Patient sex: M
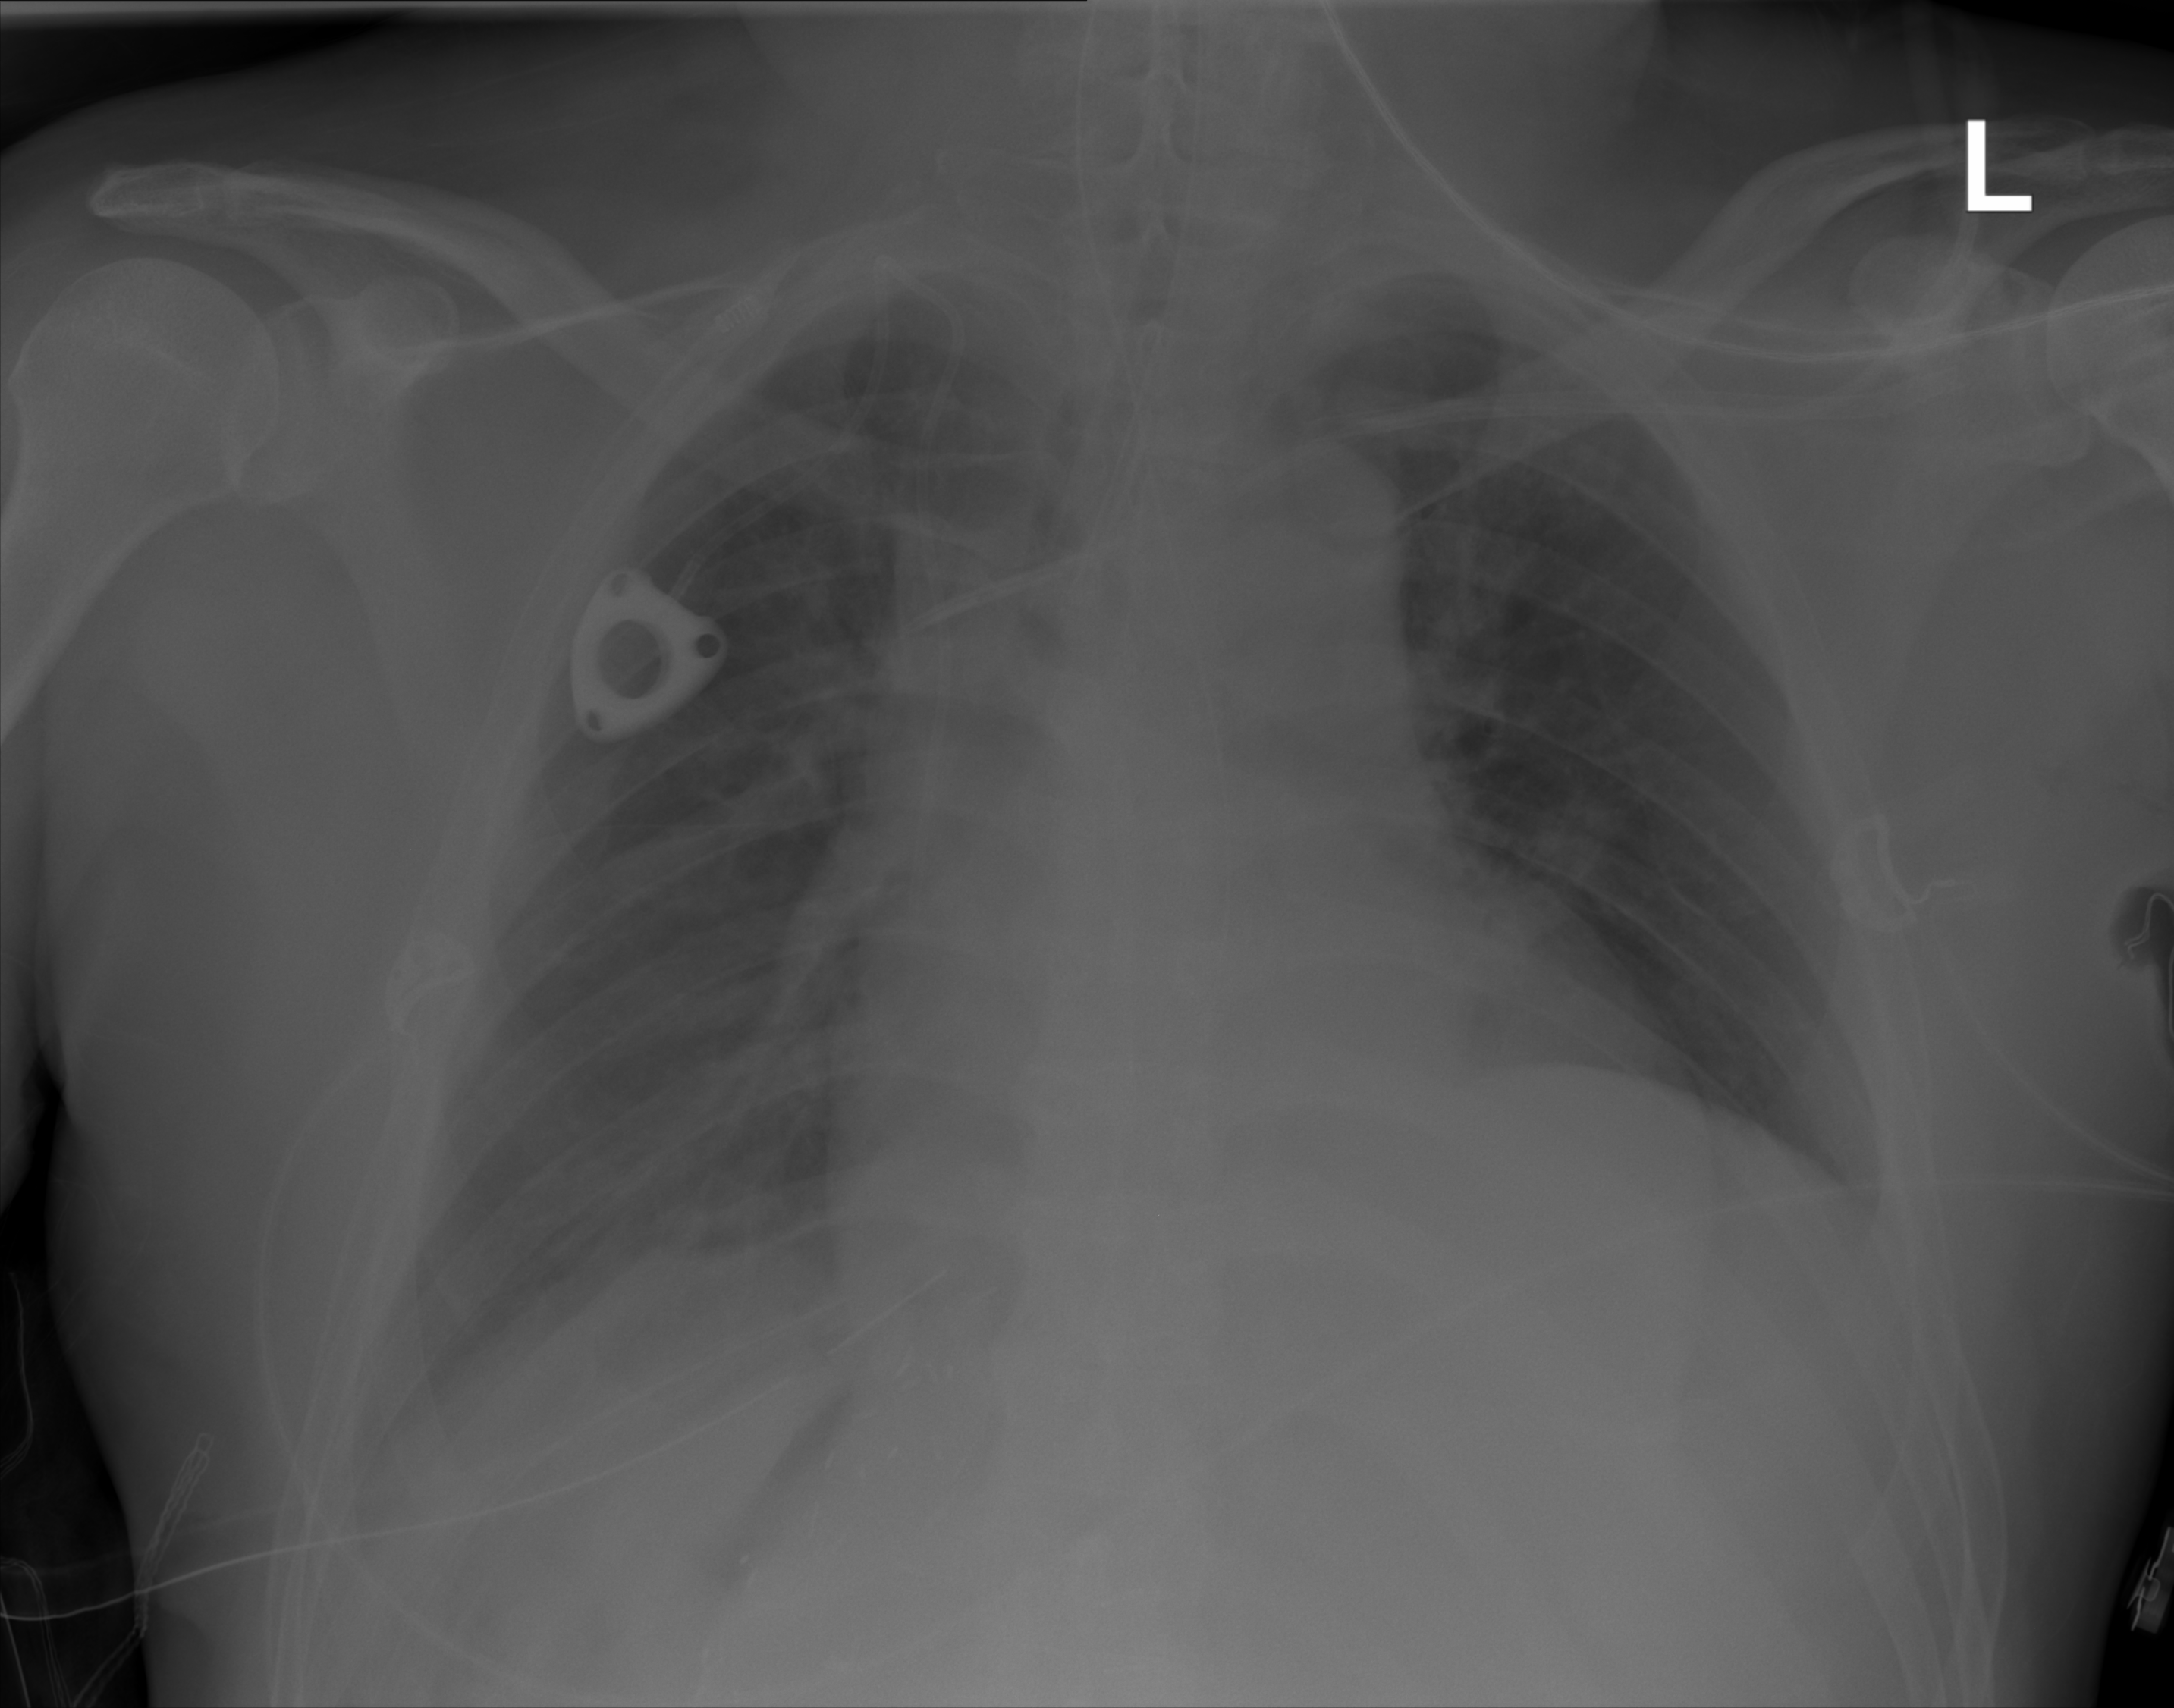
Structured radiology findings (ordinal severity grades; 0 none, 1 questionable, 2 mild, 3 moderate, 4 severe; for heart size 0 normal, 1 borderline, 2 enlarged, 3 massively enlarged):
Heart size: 2
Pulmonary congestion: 0
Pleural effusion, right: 2
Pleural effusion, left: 1
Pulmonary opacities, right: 0
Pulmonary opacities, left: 0
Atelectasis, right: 2
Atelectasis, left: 0